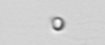
Label: nanoplankton_mix